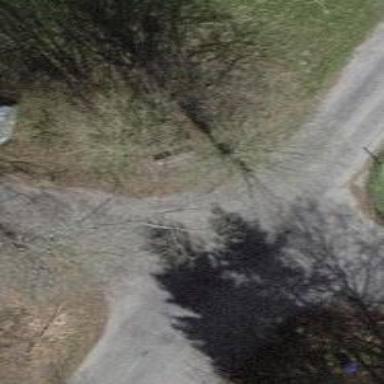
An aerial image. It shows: Historic wayside cross.